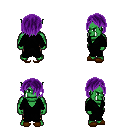
a pixel art fantasy rpg character, male body template, orc, green skin, black robe, gold greaves, purple bangs hairstyle, brown slippers, four views (front, back, left, right), 2x2 character sprite sheet, small pixel art, hard edges, no anti-aliasing